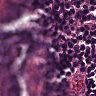
Metastatic tissue present: no